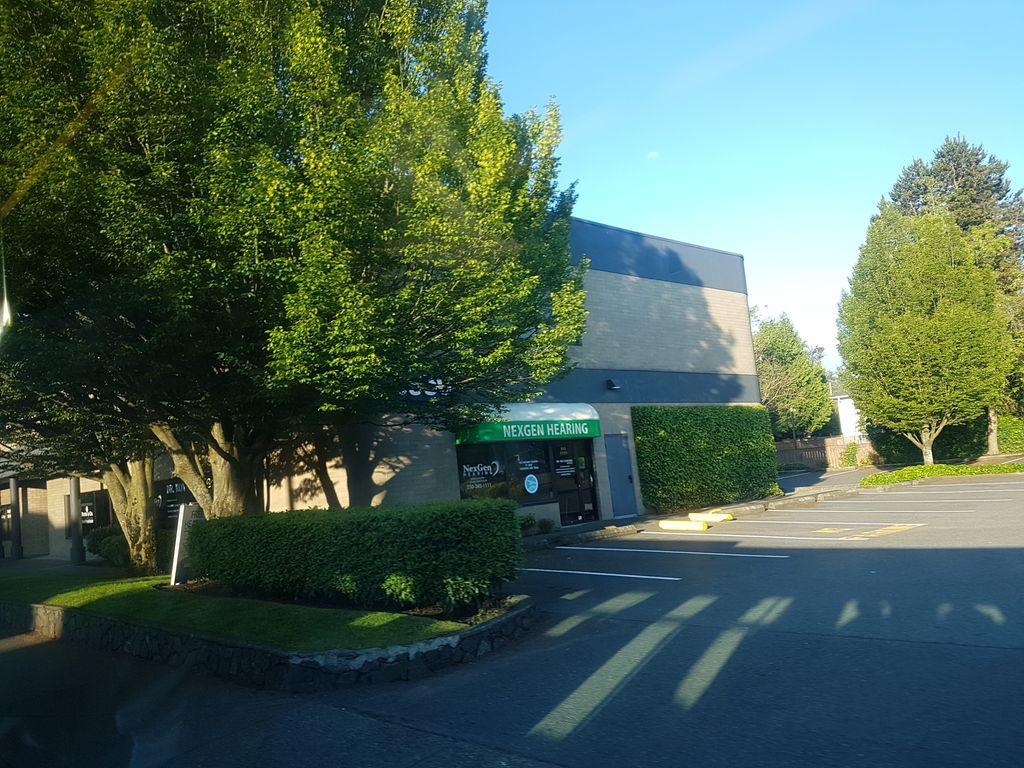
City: victoria